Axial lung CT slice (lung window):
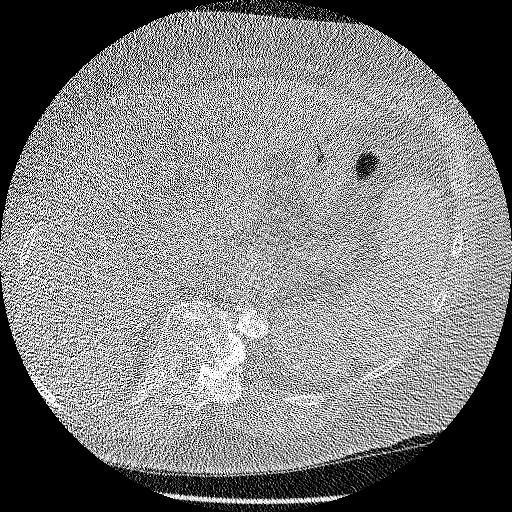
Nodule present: no